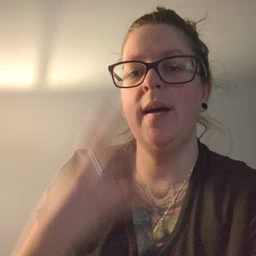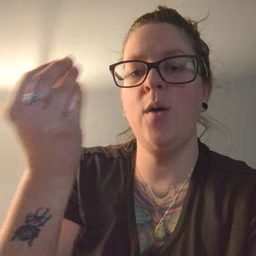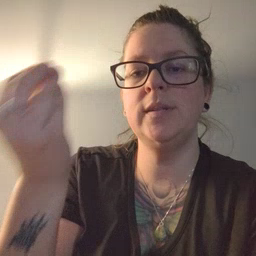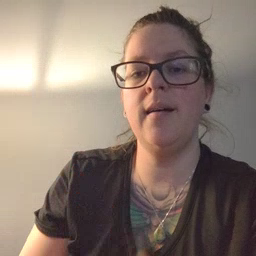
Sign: outside